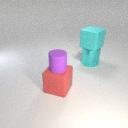
large cyan metal cylinder behind large red rubber cube